Interaction volume radius: 10 \u00c5
Interaction volume height: 25 \u00c5
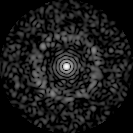
Disorder parameter: 0.8453